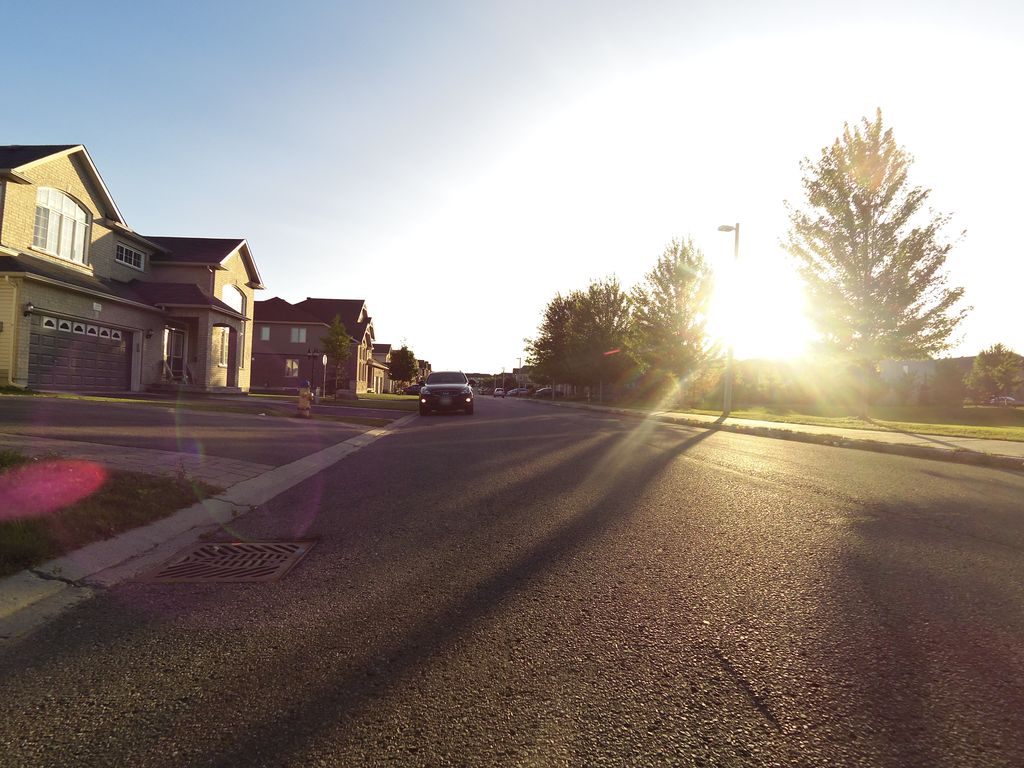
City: ottawa-gatineau